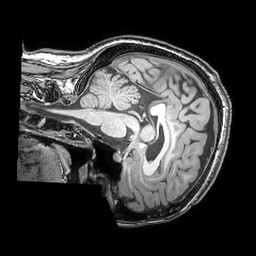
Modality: T1w
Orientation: sagittal
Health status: ill
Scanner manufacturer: philips
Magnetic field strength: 3 T
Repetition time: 0.007 s
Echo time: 0.0035 s